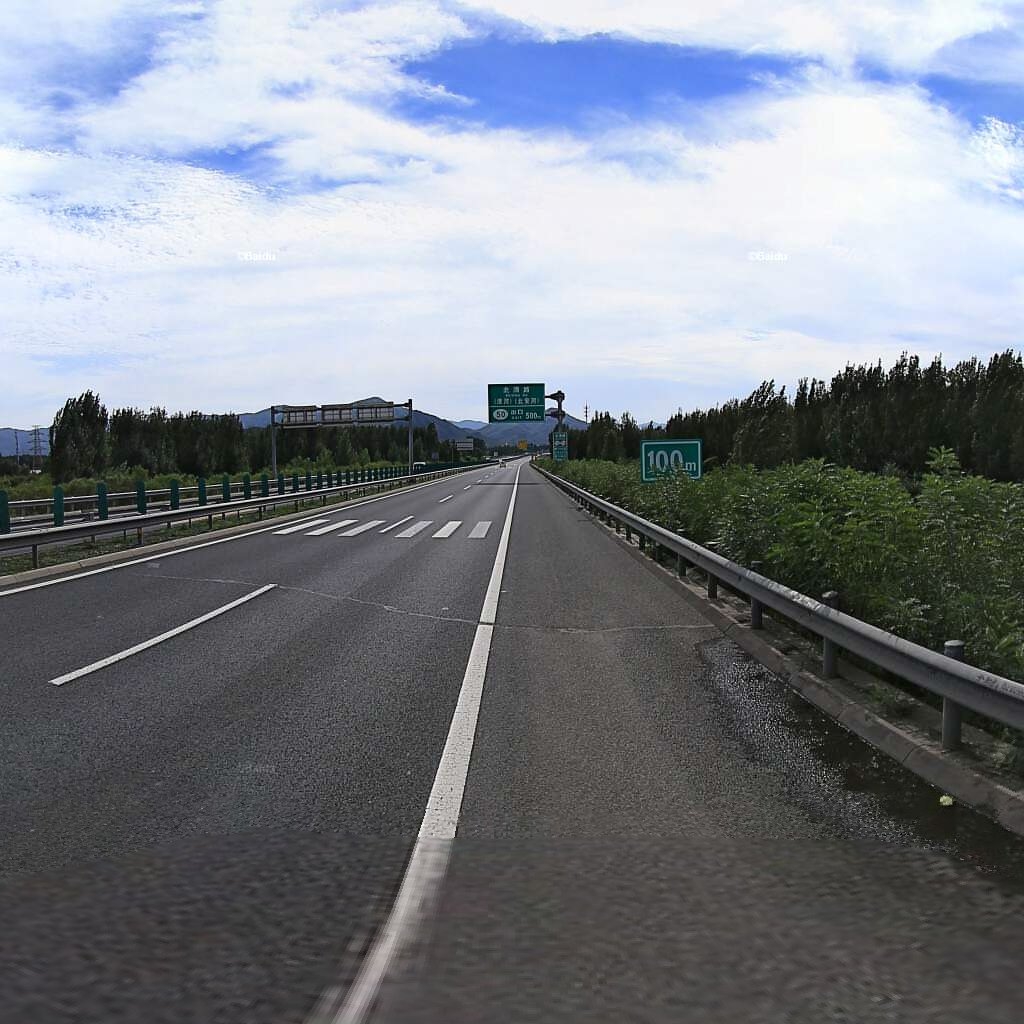
Region: Haidian
Road damage annotations: transverse patch